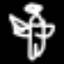
Label: angel